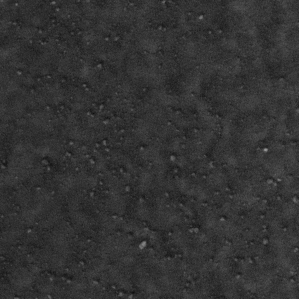
Label: frost